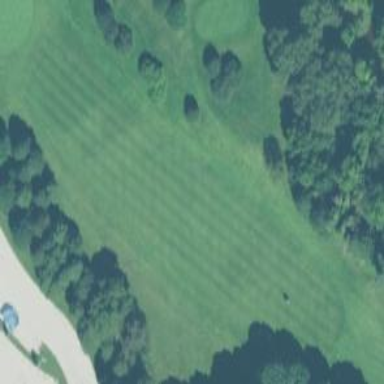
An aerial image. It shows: Grassy area designated as golf fairway.